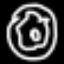
Label: donut